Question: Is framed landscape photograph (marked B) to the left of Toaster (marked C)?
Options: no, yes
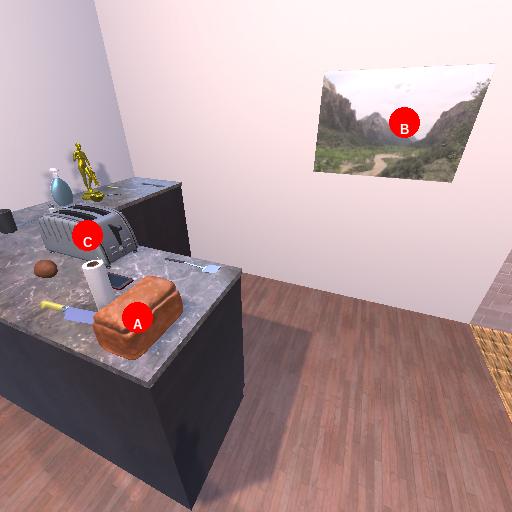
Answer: no